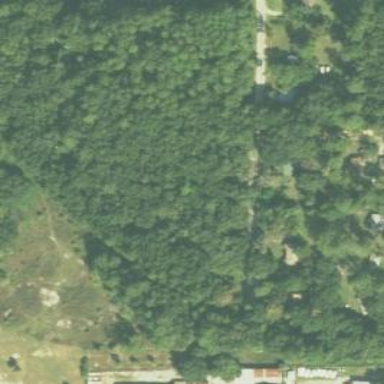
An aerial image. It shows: Woodland with needle-leaved trees.